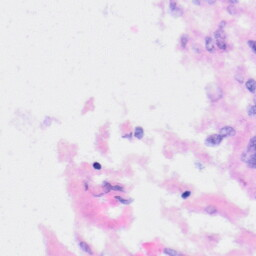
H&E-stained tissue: Liver